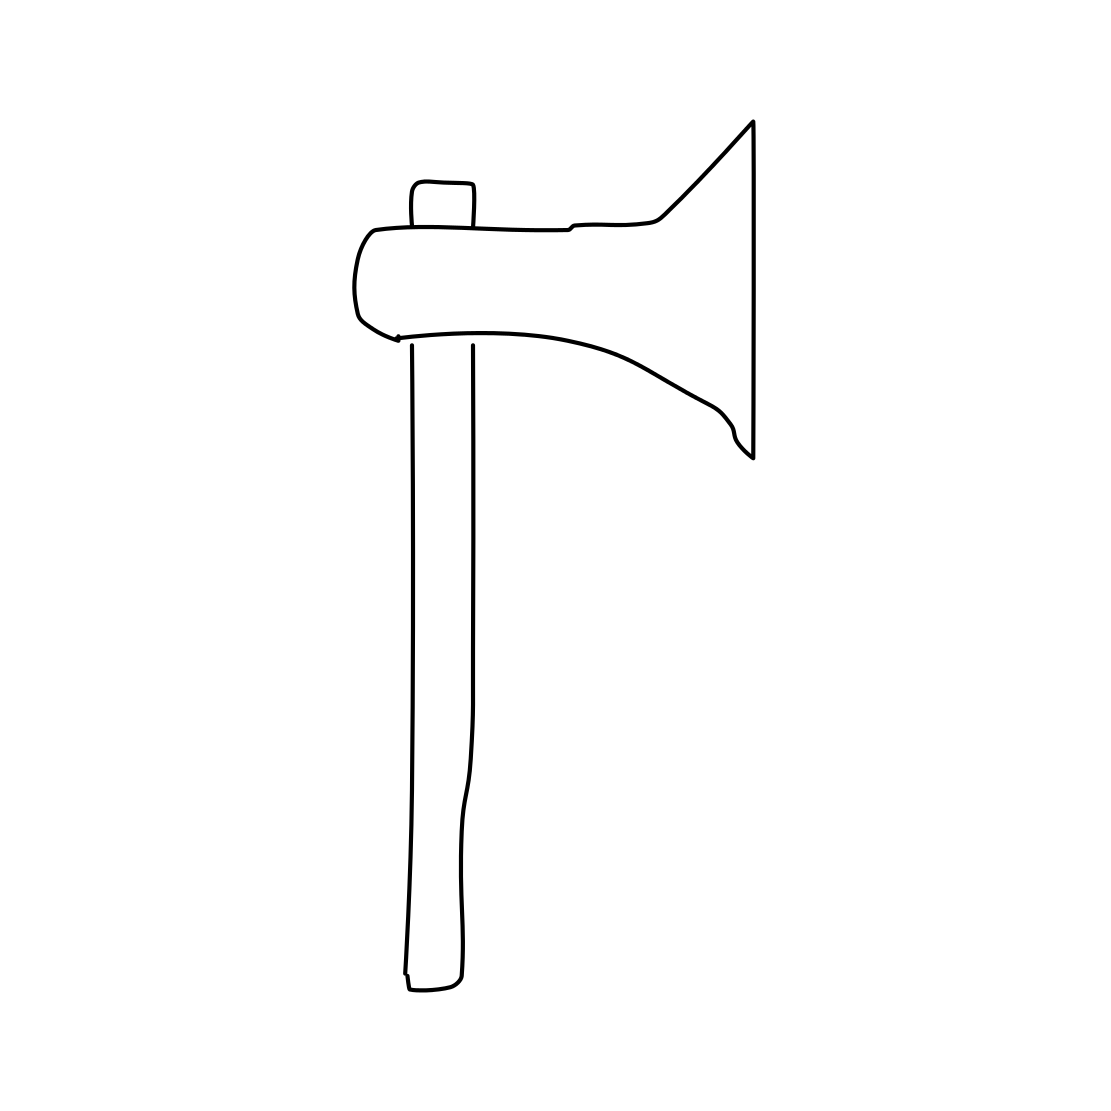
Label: axe